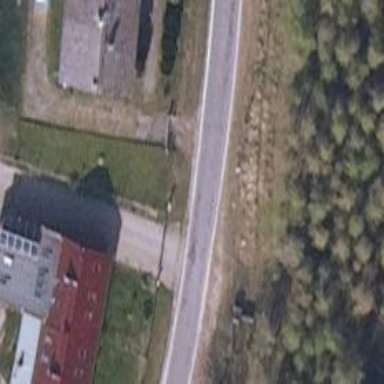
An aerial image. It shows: Secondary road with asphalt surface.